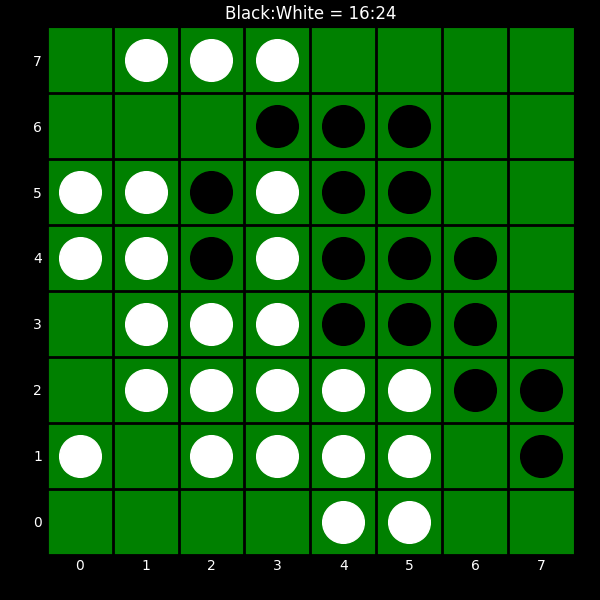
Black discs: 16
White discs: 24